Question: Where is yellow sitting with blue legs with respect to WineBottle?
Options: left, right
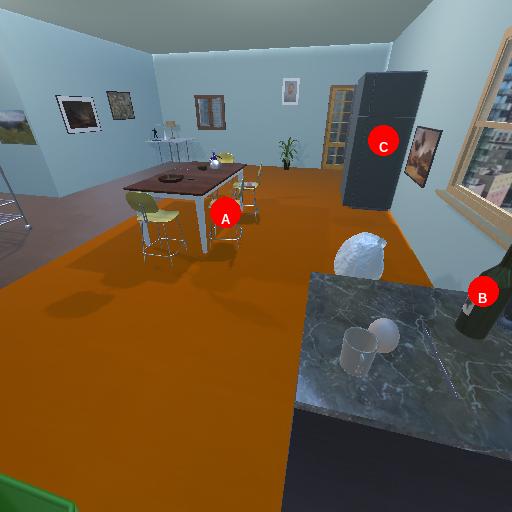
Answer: left